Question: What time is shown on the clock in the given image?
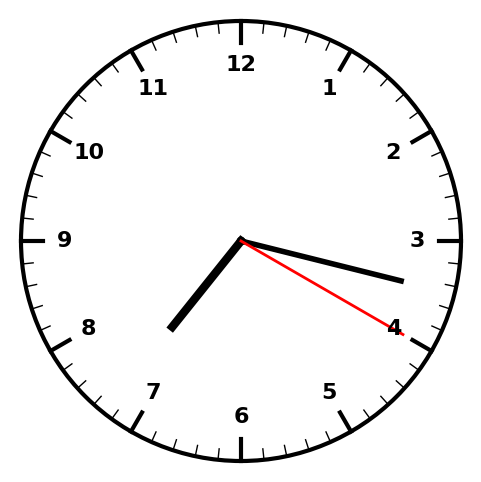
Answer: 07:17:20